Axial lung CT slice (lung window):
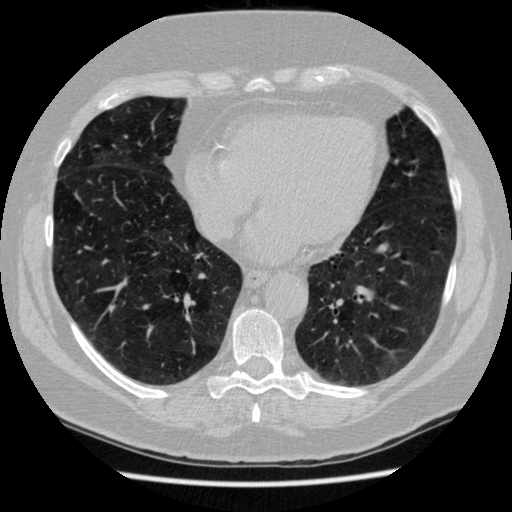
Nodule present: no